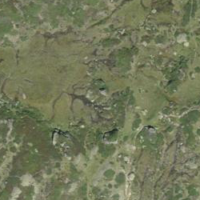
EUNIS habitat code: 23
Species observed at this site:
Rupicapra rupicapra